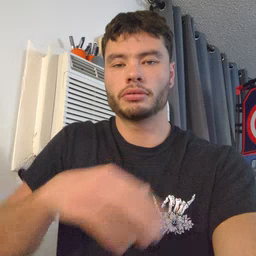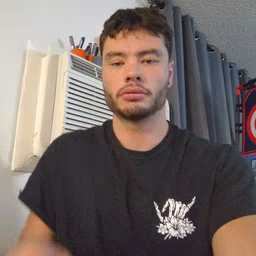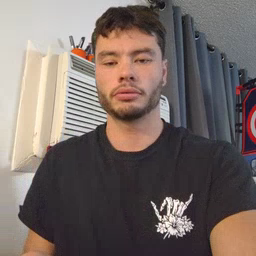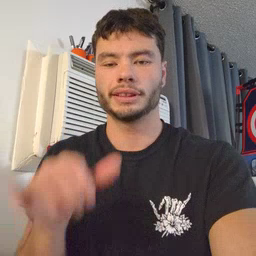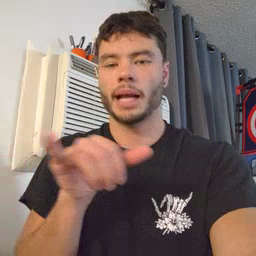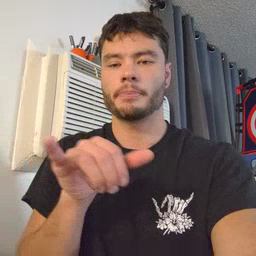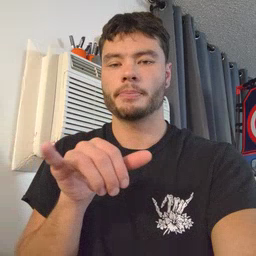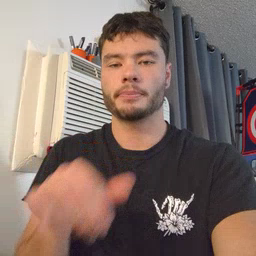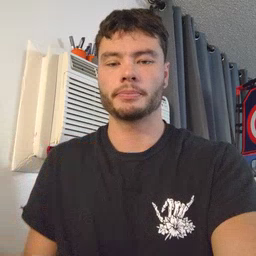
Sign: same